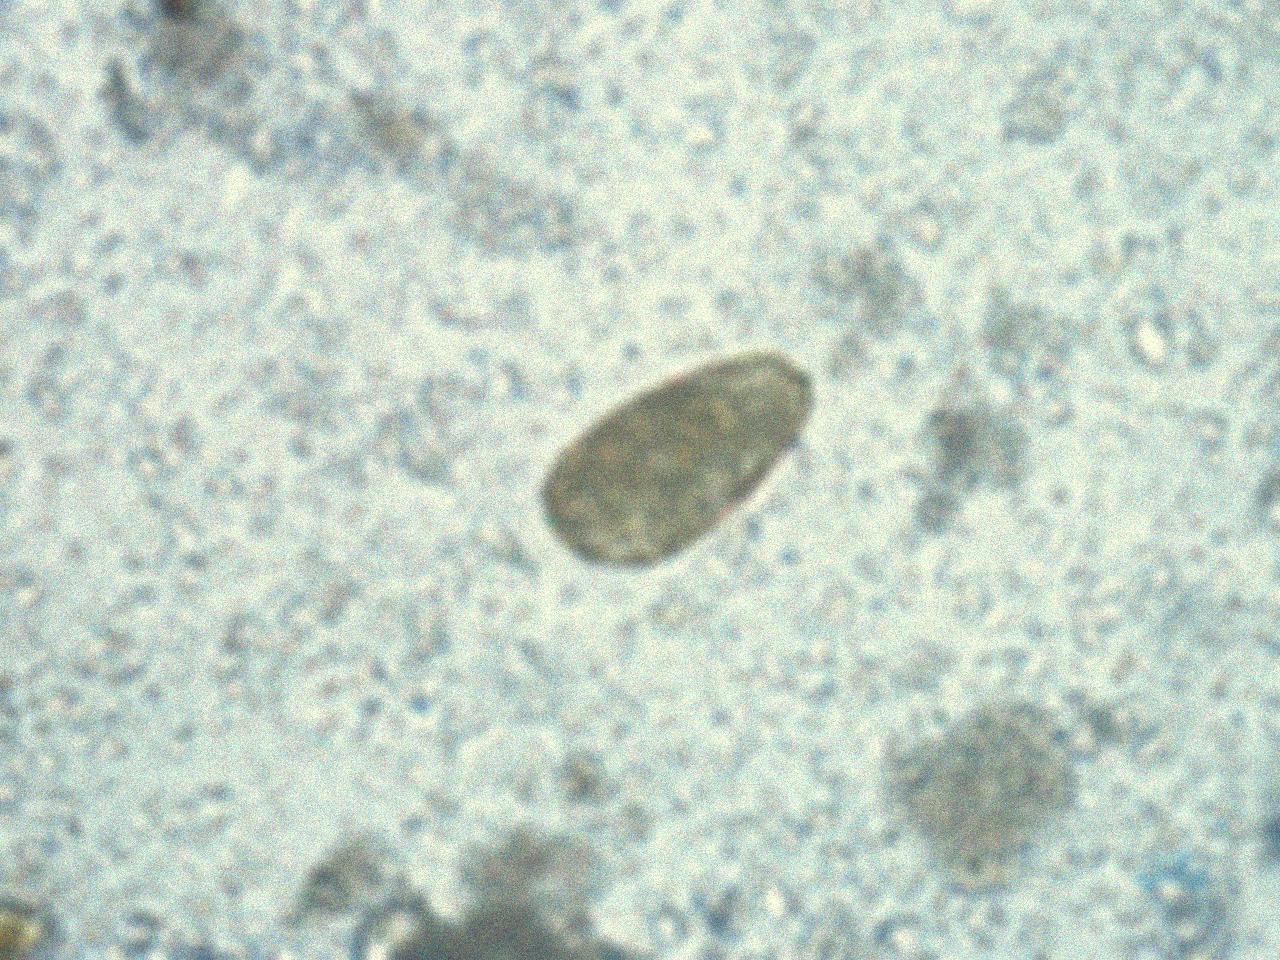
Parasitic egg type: Paragonimus spp